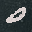
Label: 0